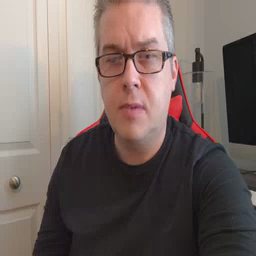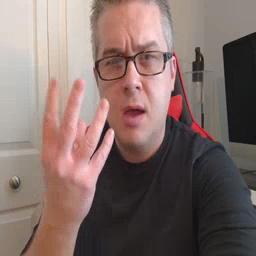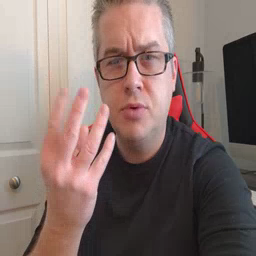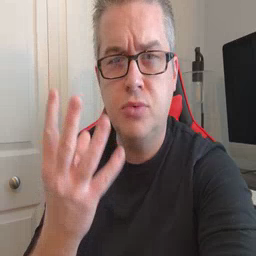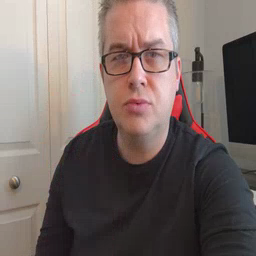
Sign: many